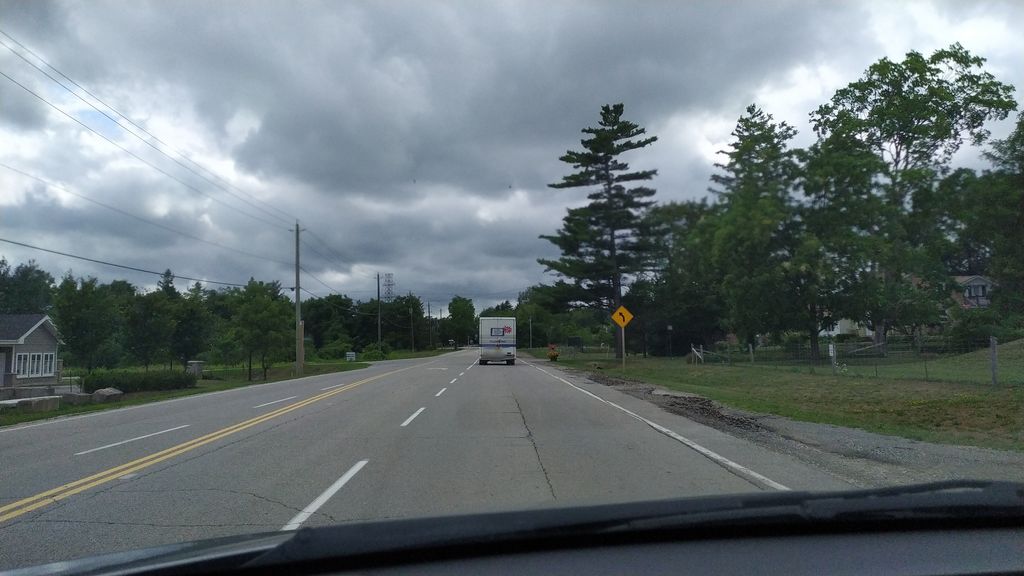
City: kitchener-waterloo